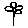
Label: flower